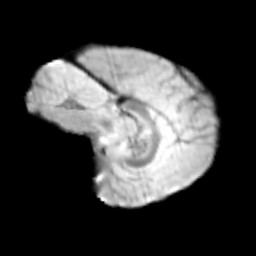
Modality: T2w
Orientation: sagittal
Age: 12
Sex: male
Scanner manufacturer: siemens
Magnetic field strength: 3 T
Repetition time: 3.8 s
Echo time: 0.07 s